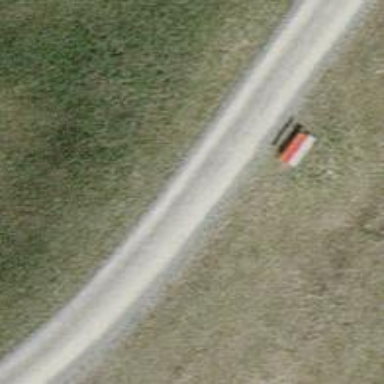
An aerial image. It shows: Pebblestone track with grade2 quality.